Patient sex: F
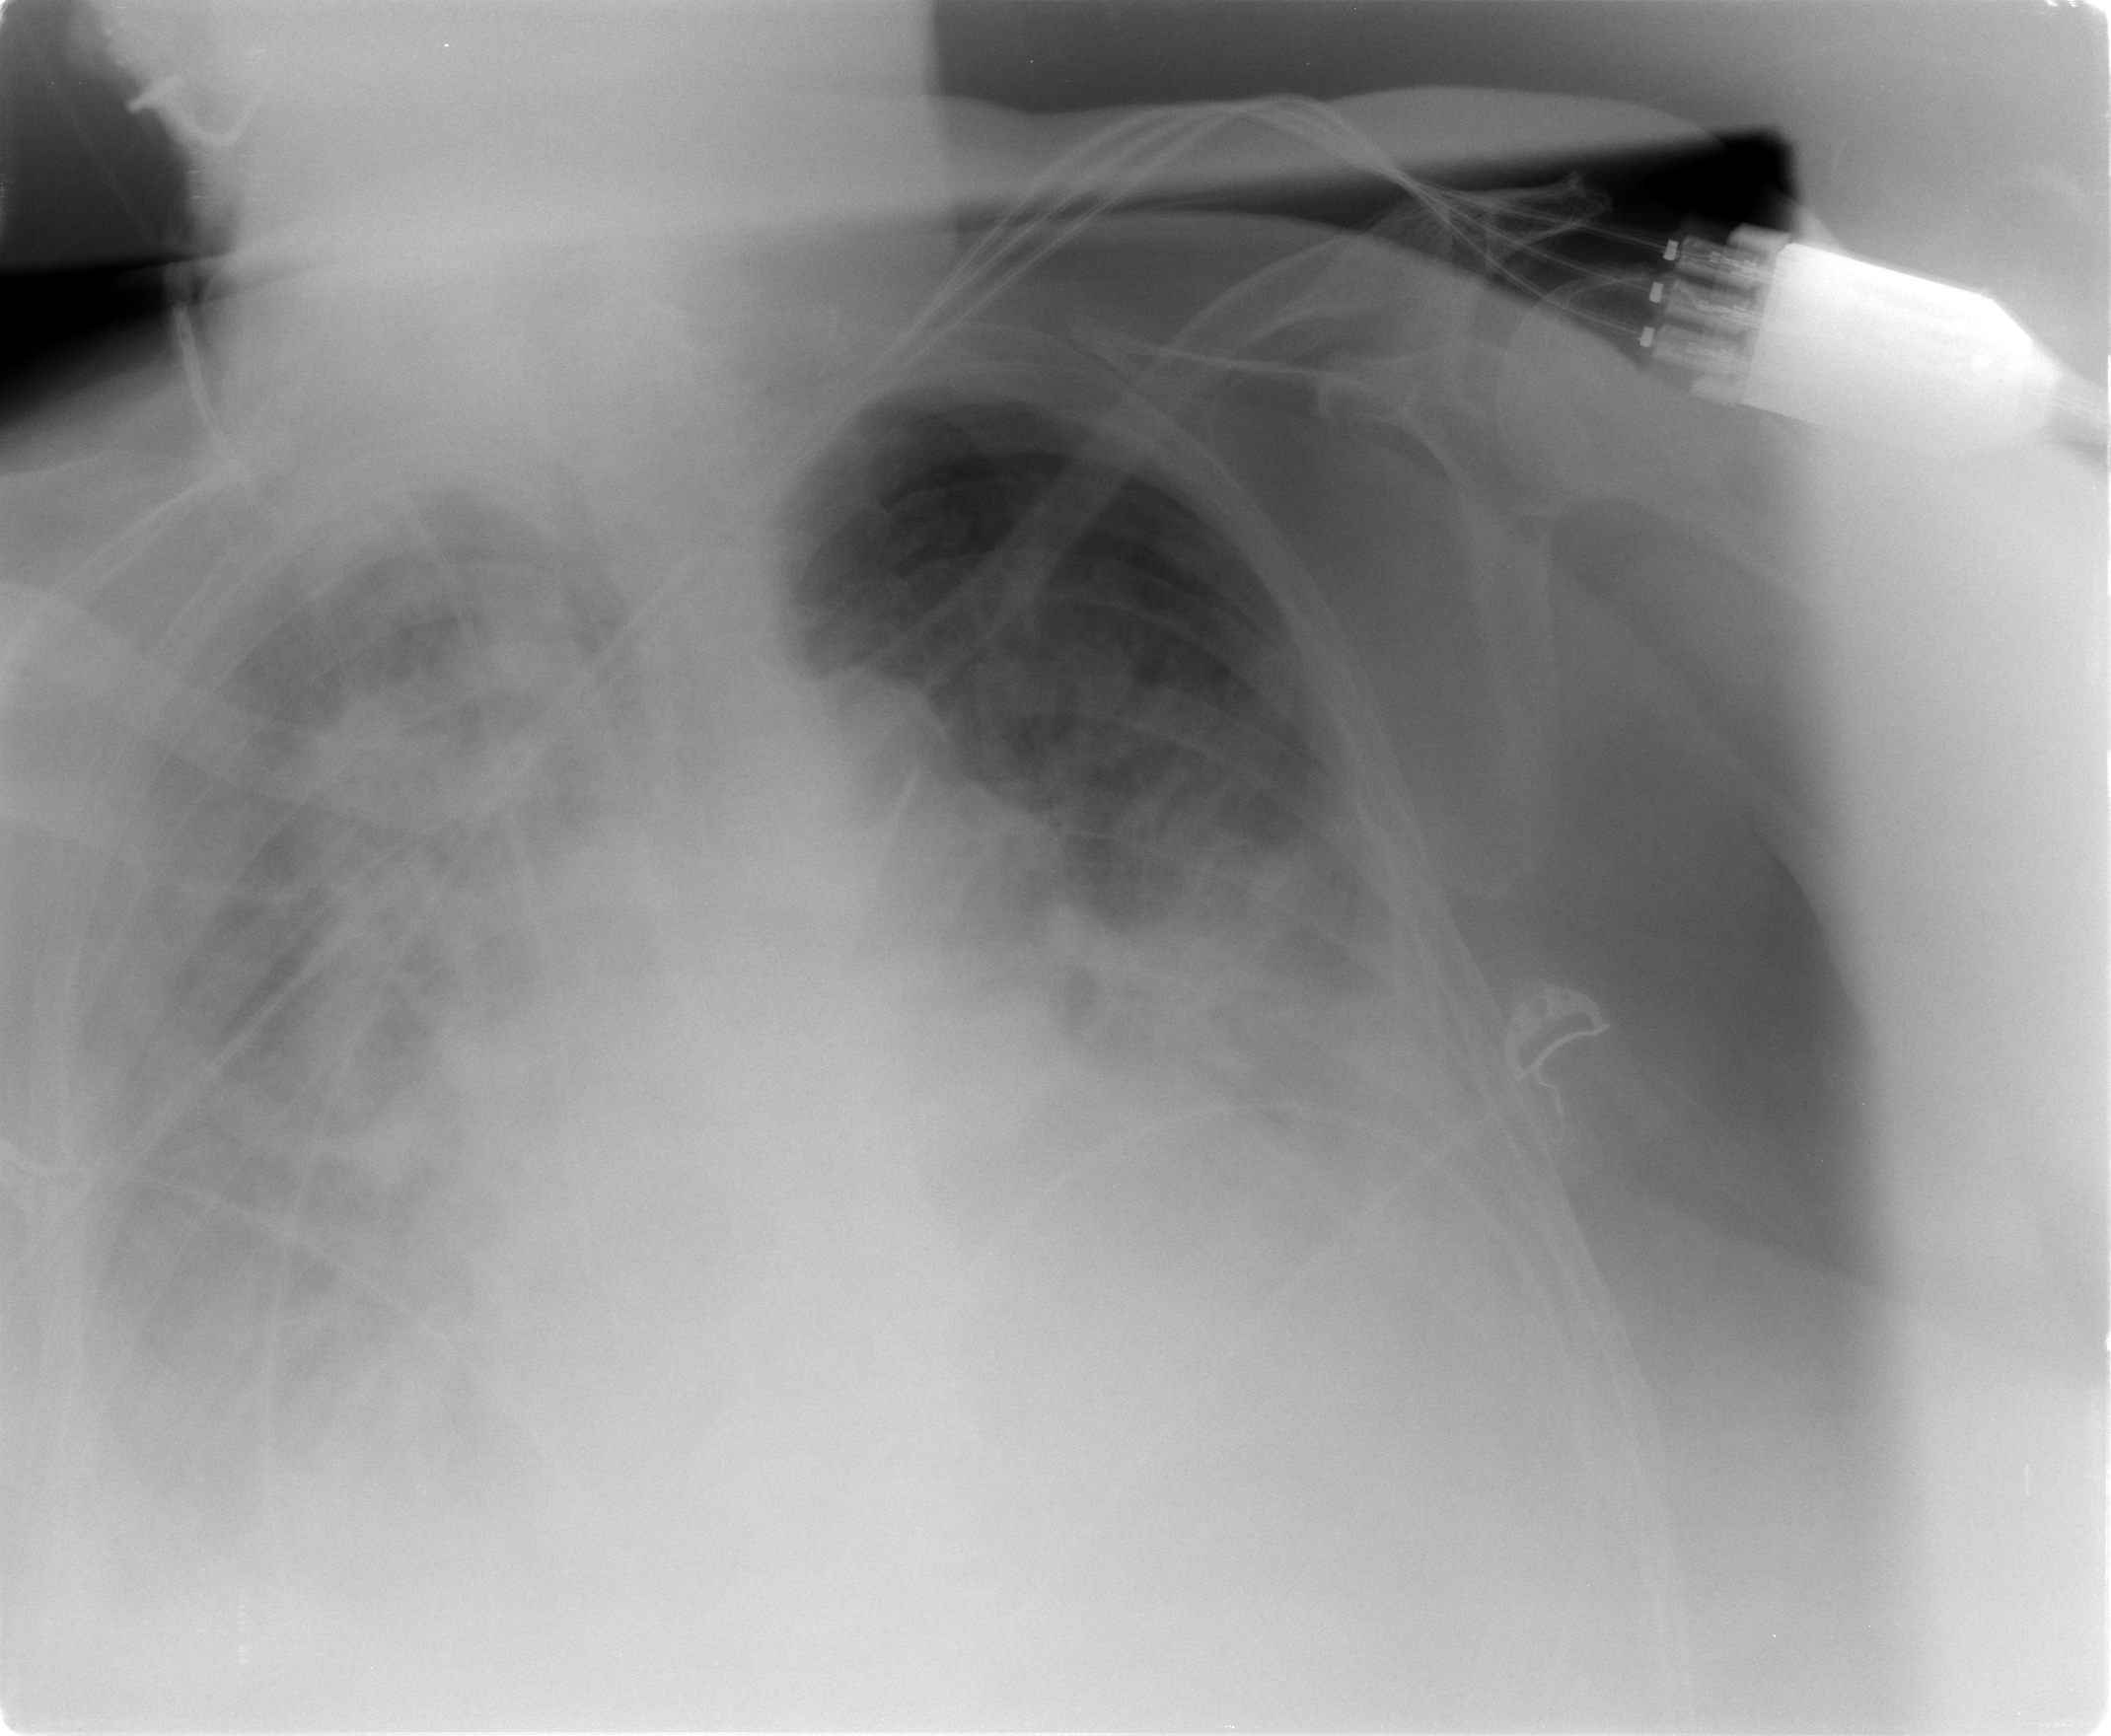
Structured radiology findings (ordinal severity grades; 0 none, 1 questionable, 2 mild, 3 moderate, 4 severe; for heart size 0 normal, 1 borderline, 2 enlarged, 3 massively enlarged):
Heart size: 0
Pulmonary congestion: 2
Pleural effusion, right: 3
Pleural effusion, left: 2
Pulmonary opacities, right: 3
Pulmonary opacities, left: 3
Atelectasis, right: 2
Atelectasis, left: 3